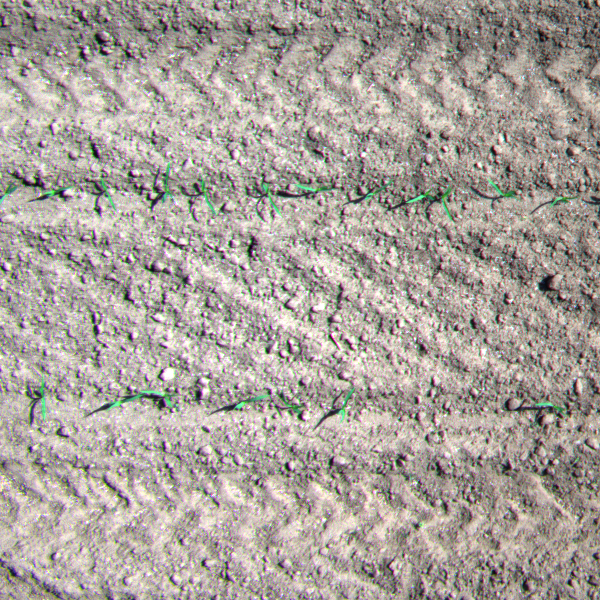
Acquisition date: 2023-05-25
Tile: 0966
Annotated plant instances:
label: maize
label: maize
label: maize
label: maize
label: maize
label: maize
label: maize
label: maize
label: maize
label: maize
label: maize
label: maize
label: maize
label: maize
label: maize
label: maize
label: maize
label: weed_other
label: weed_other
label: weed_other
label: weed_other
label: weed_other
label: weed_other
label: weed_other
label: weed_other
label: weed_other
label: weed_other
label: weed_other
label: weed_other
label: weed_other
label: weed_other
label: weed_other
label: weed_other
label: weed_other
label: maize
label: weed_other
label: weed_other
label: weed_other
label: barnyard_grass